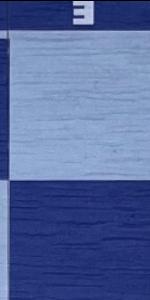
Label: Empty